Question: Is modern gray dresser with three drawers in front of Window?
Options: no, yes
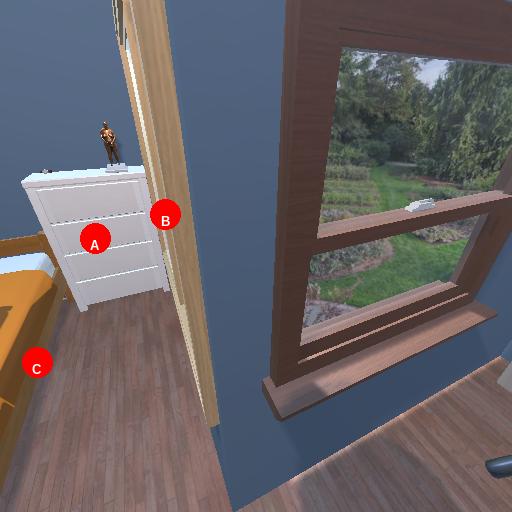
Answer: no